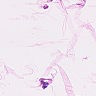
Metastatic tissue present: no